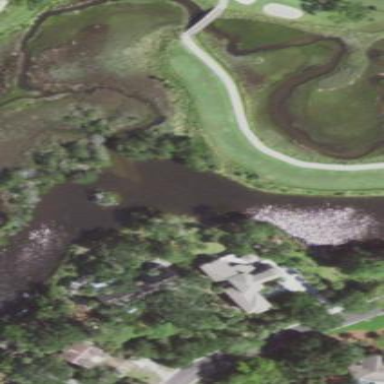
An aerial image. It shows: Water hazard on golf course. The hazard is natural water feature.